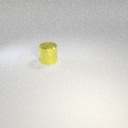
large yellow metal cylinder